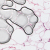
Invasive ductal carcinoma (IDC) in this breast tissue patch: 0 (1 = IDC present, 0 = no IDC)